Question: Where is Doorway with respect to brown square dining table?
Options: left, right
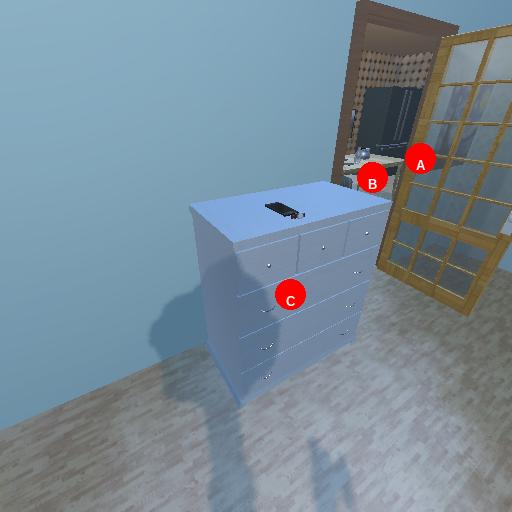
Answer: left